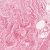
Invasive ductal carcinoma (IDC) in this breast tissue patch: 0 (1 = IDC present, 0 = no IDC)